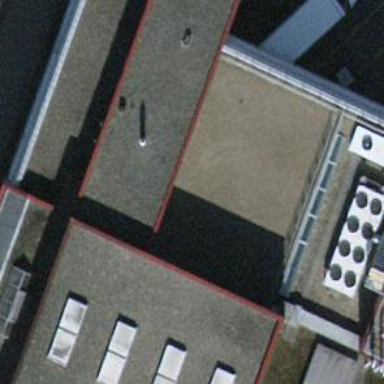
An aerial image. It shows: School.